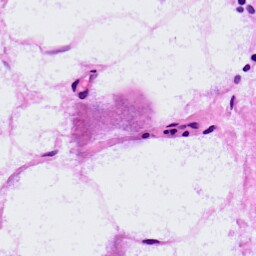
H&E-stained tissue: LymphNode